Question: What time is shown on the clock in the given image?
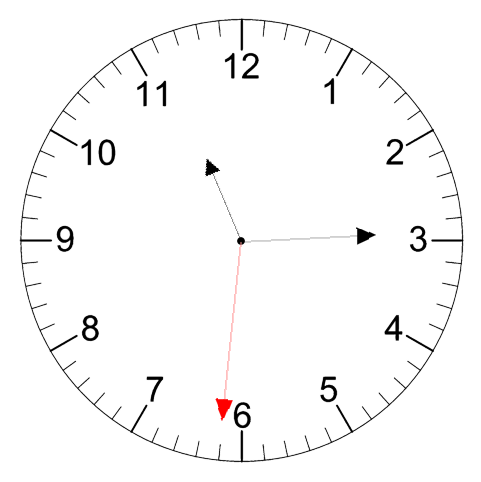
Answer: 11:14:31